Brain MRI, t2w sequence, axial 2D slice.
Patient: age 50, sex M, weight 95 kg, height 1.95 m
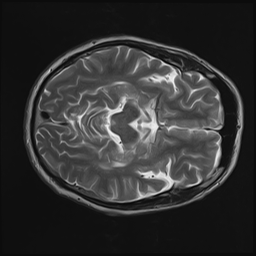